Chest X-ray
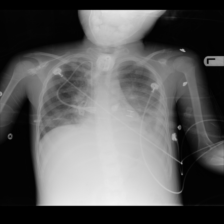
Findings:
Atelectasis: negative
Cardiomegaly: negative
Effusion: positive
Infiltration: negative
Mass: negative
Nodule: negative
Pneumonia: negative
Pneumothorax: negative
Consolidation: negative
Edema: negative
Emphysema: negative
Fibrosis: negative
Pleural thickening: negative
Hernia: negative